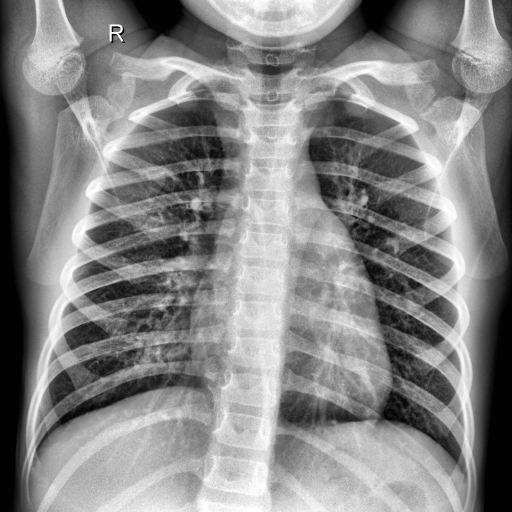
Finding: NORMAL